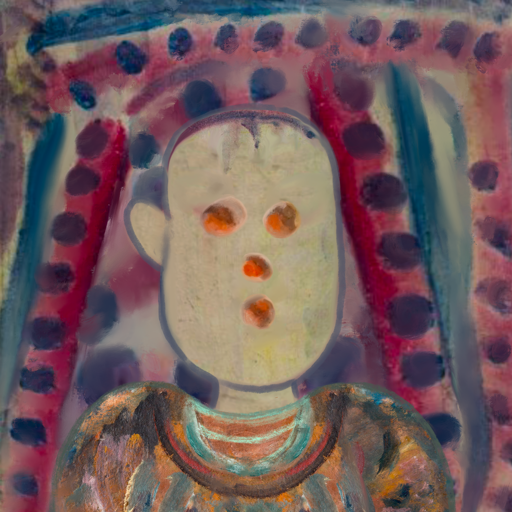
Background: HillGirl, Head And Neck Front: Hill_Girl, Face Front: Rupkatha, Bust: Boggyland, Hair Front: Blank, Head Accessory: Blank, Second Necklace: Blank, Necklace: Blank, Baby: Blank